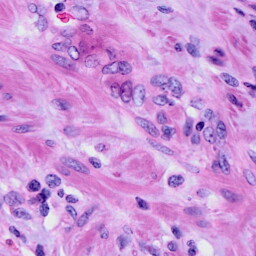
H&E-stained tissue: Cervix